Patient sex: F
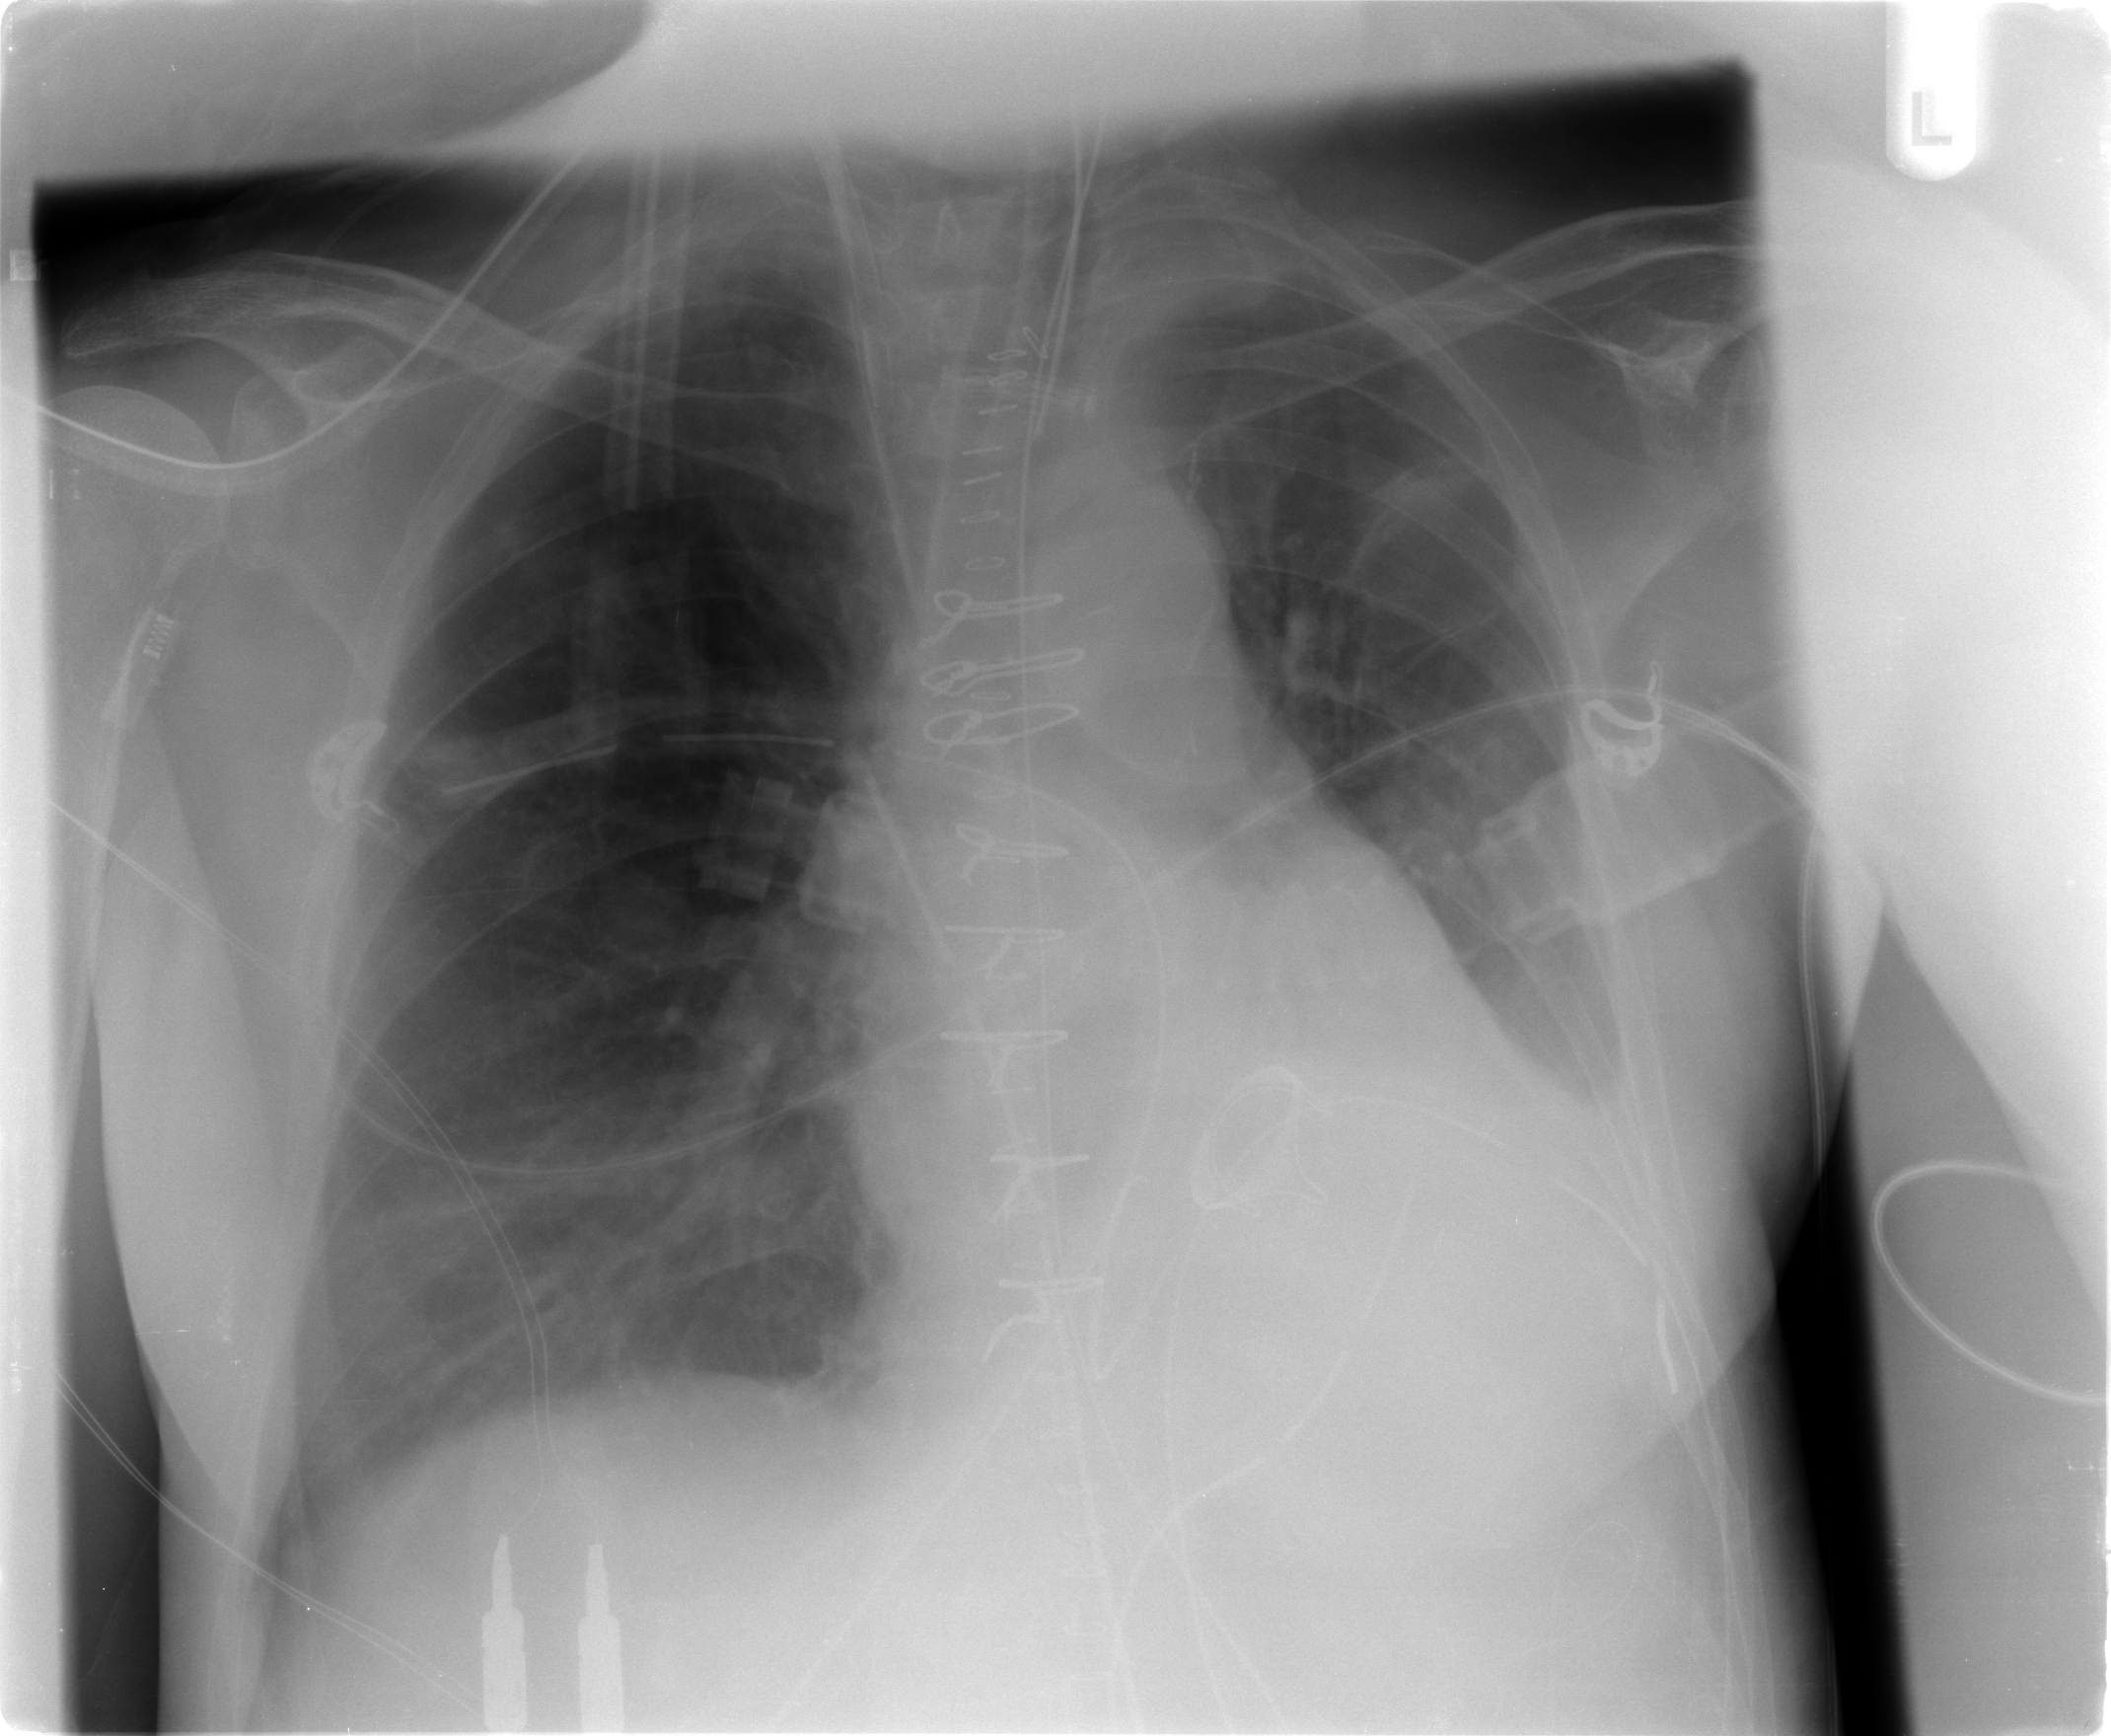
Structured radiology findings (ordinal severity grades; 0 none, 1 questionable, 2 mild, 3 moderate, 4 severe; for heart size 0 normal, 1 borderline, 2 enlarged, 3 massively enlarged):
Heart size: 2
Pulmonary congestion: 0
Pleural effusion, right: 0
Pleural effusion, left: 2
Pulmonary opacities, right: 0
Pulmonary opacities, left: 0
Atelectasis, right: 0
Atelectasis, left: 2